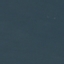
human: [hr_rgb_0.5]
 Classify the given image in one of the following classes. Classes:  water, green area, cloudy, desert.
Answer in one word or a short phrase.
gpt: water